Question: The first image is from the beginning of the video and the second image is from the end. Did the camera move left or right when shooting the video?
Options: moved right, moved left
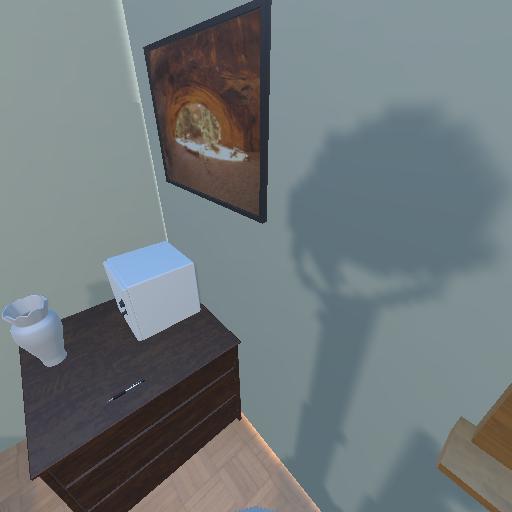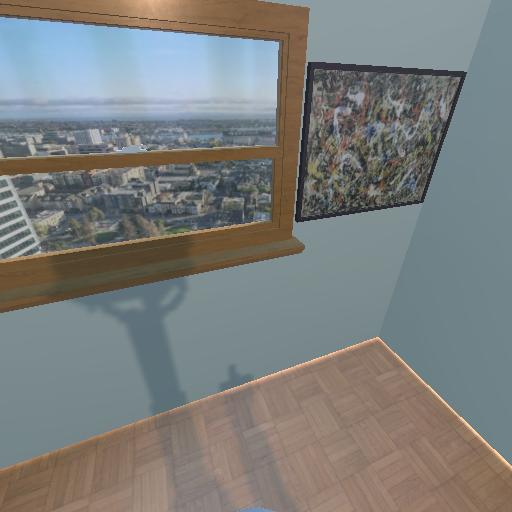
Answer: moved right